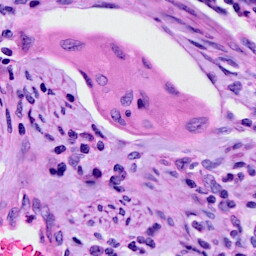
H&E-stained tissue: Cervix